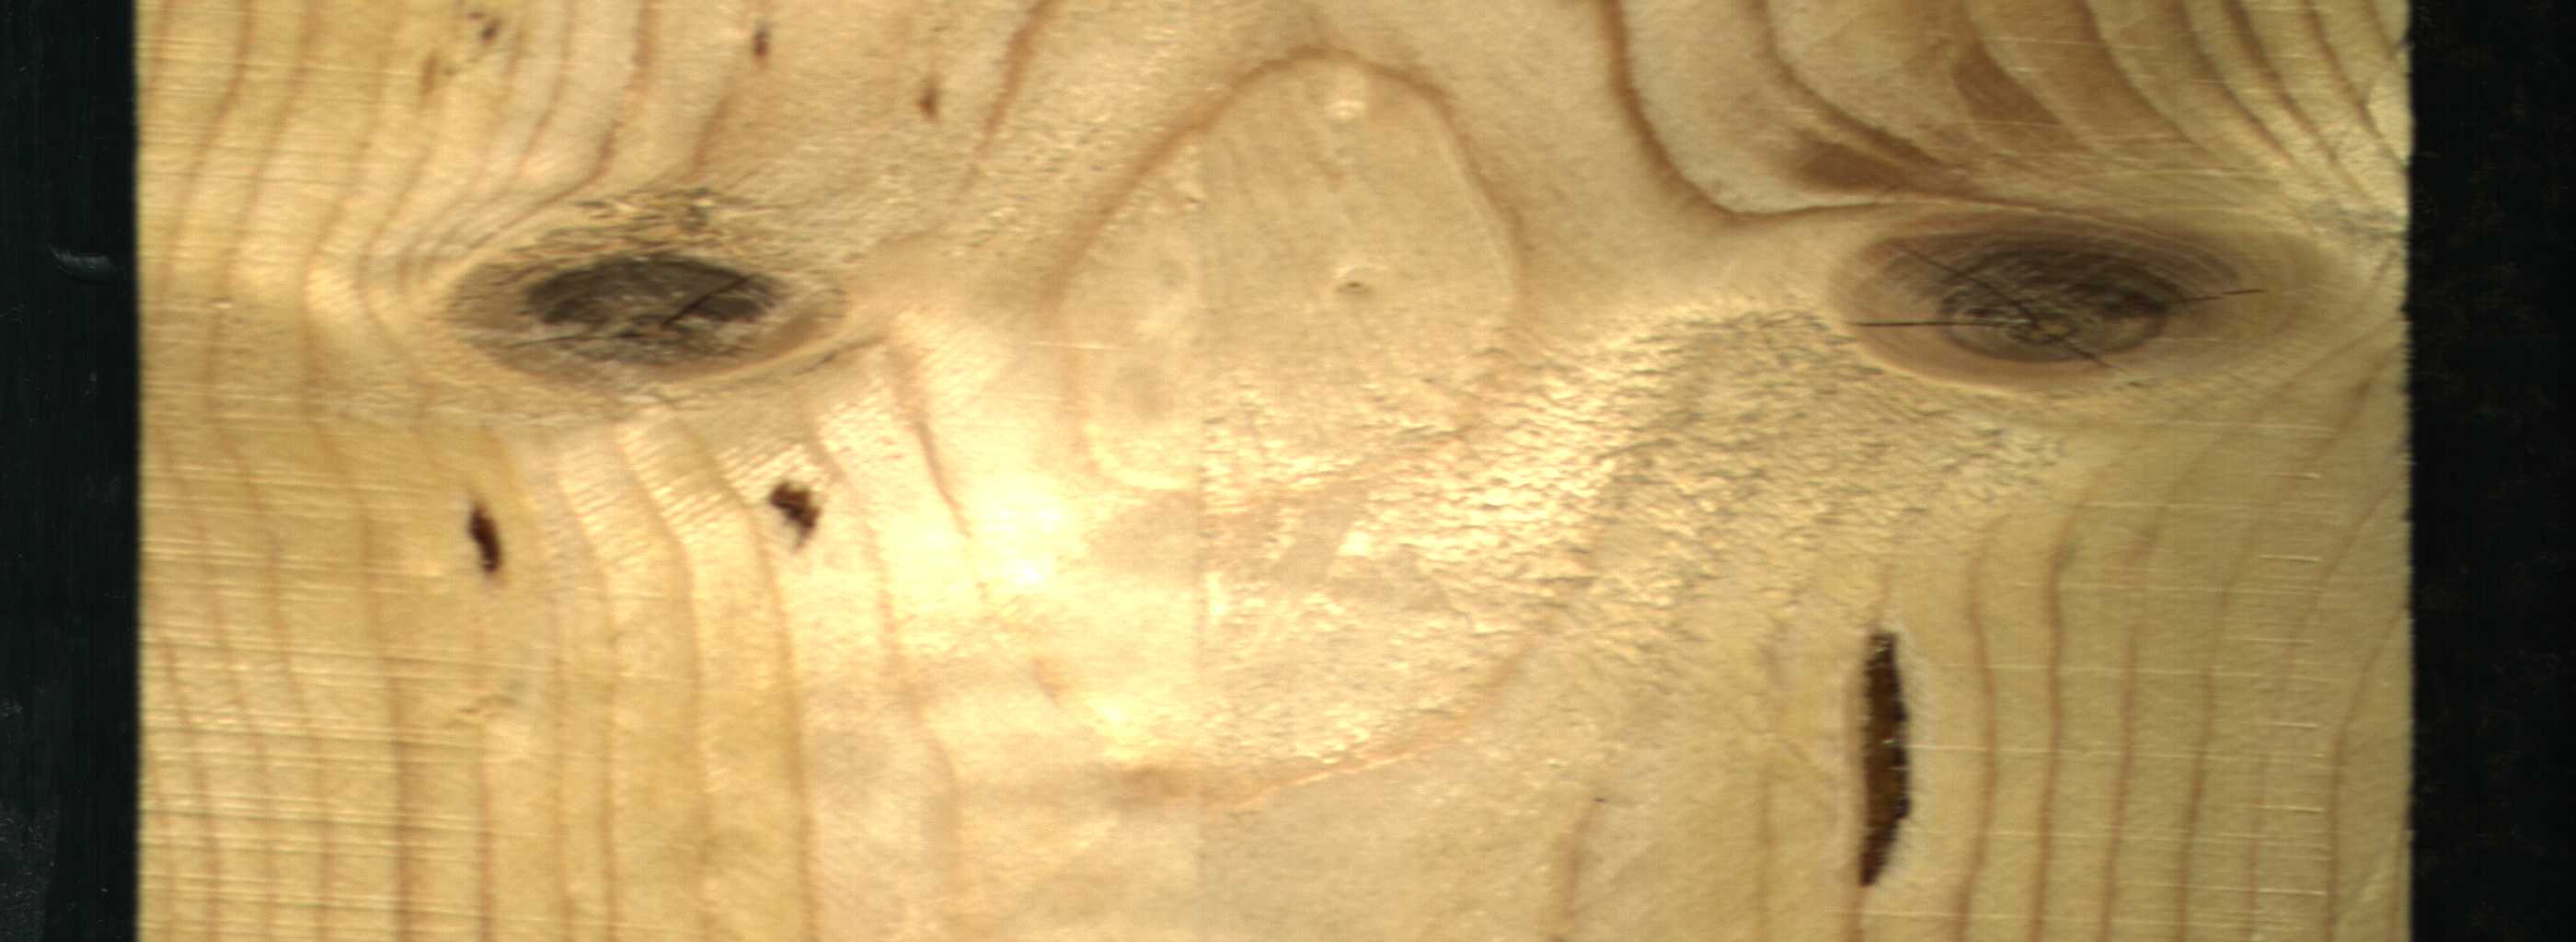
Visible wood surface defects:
resin
resin
resin
knot_with_crack
knot_with_crack